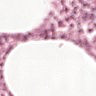
Metastatic tissue present: no